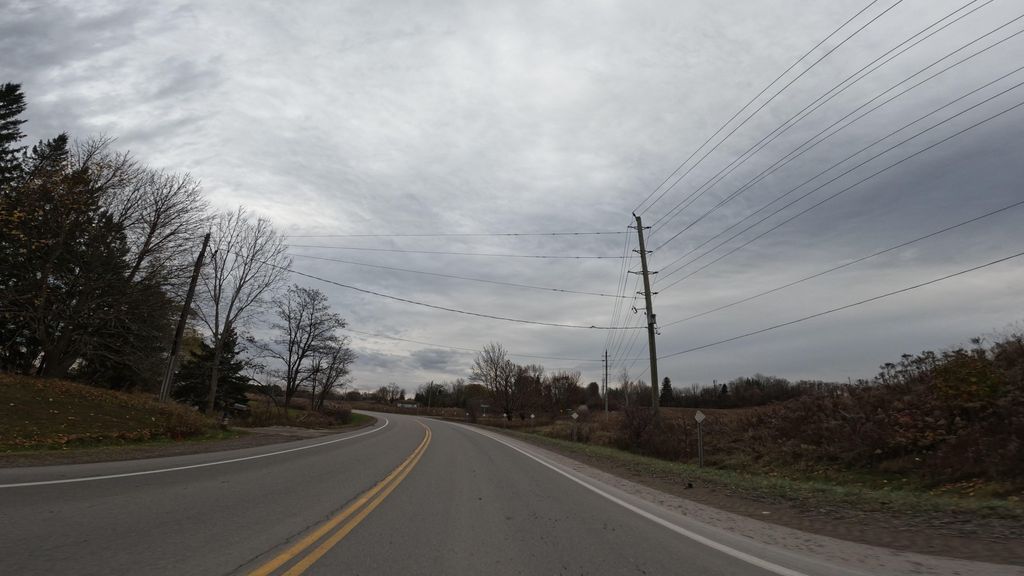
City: hamilton